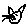
Label: cat